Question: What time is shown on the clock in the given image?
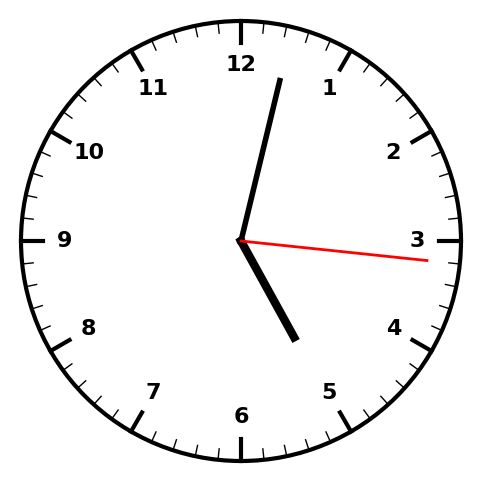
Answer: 05:02:16